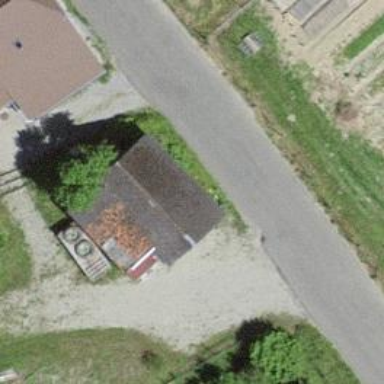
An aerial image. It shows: Barn.